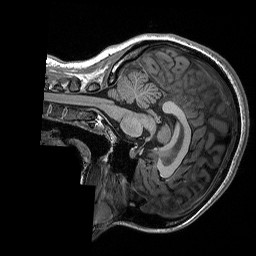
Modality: T1w
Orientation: sagittal
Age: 20
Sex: female
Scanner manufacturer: siemens
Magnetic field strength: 3 T
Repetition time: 2.3 s
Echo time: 0.00298 s